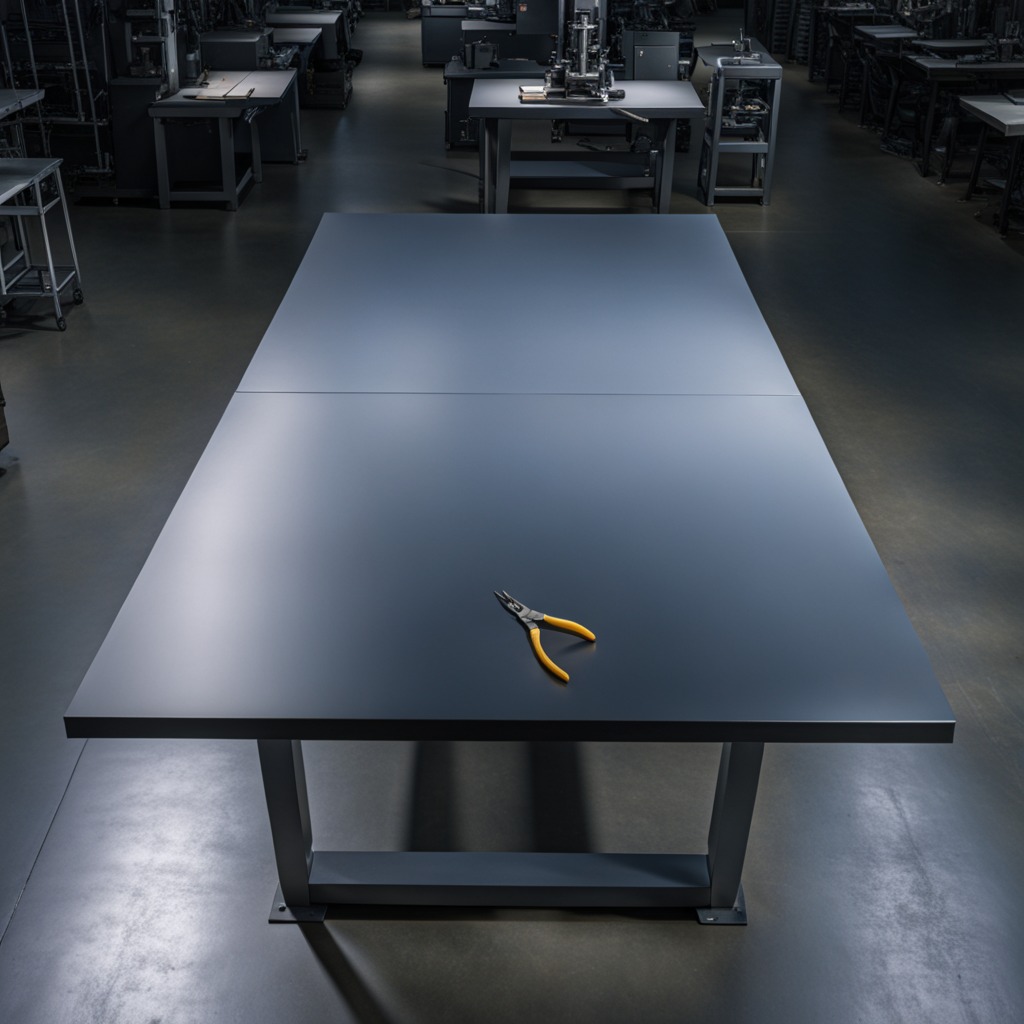
A plier is lying on the tabletop in the evening.